Question: I have defined a generic interface called 'IReport' which takes a generic parameter type 'T'
'''
public interface IReport<T> {
public enum ReportType {
YEARLY, MONTHLY, WEEKLY
}
public String getName();
public ReportType getType();
public Map<T, List<Cost>> getResults();
}
'''
A class is implementing this interface
'''
public class WeeklyReport implements IReport<Days> {
public enum Days {
MONDAY, TUESDAY, WEDNESDAY, THURSDAY, FRIDAY, SATURDAY, SUNDAY
}
@Override
public String getName() {
return "Weekly report ";
}
@Override
public ReportType getType() {
return ReportType.WEEKLY;
}
@Override
public Map<Days, List<Cost>> getResults() {
return null;
}
}
'''
If you see this, in 'WeeklyReport', 'T' is substituted by enum type which is defined in 'WeeklyReport' class itself, which is 'Days'. For this eclipse is giving compiler error saying
> Days cannot be resolved to a type

If I use any other enum for generic substitution (which is defined outside this class) then the compiler error disappears. Please help me with this issue.
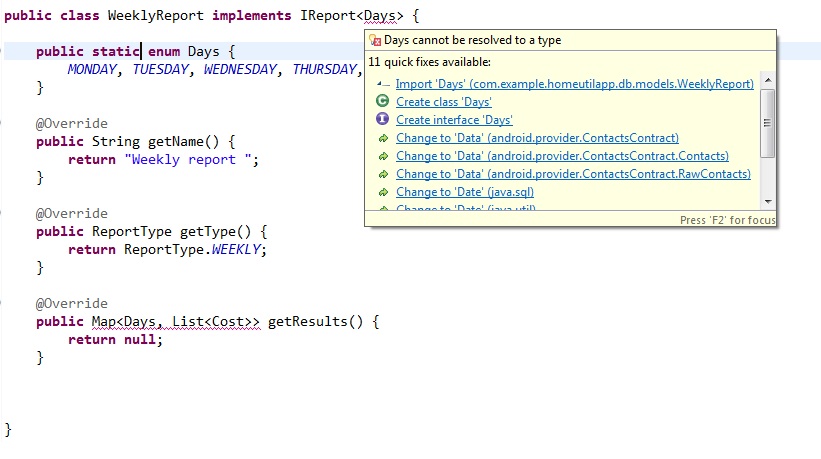
Answer: You have a compiler error, because when an external class invokes 'WeeklyReport#getResults()' it would expect to get a result of type 'Map<Days, List<Cost>>' and the 'Days' type will be unknown for the external class.
There's no need to make the nested enum 'static', because nested enums are implicitly 'static'. Just refactor the class definition and the 'getResults()' method to :
'''
public class WeeklyReports implements IReport<WeeklyReports.Days> {
..
public Map<WeeklyReport.Days, List<Cost>> getResults() {
...
}
..
}
'''